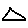
Label: triangle